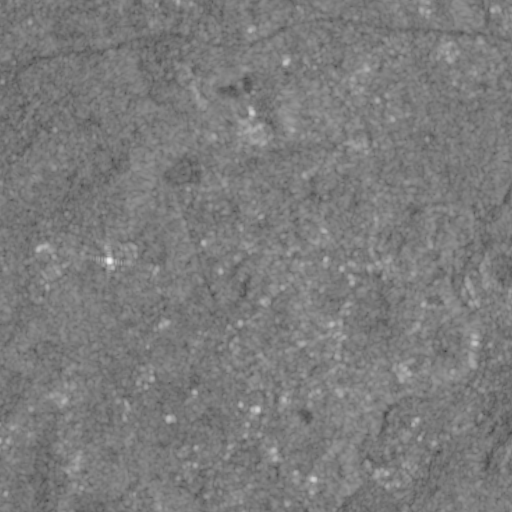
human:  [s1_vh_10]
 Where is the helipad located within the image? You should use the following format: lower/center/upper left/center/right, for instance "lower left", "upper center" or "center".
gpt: The helipad is located in the lower center of the image.
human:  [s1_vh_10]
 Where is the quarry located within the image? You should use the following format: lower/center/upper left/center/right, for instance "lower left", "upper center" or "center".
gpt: The quarry is located in the lower right of the image.
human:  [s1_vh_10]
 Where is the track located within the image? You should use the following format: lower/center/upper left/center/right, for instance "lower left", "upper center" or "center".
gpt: The track is located in the upper right of the image.
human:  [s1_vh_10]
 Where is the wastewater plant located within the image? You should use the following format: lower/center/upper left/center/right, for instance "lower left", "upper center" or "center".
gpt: The wastewater plant is located in the upper right of the image.
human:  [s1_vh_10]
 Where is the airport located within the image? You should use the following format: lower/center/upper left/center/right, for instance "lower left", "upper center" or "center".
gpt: There is no airport in the image.

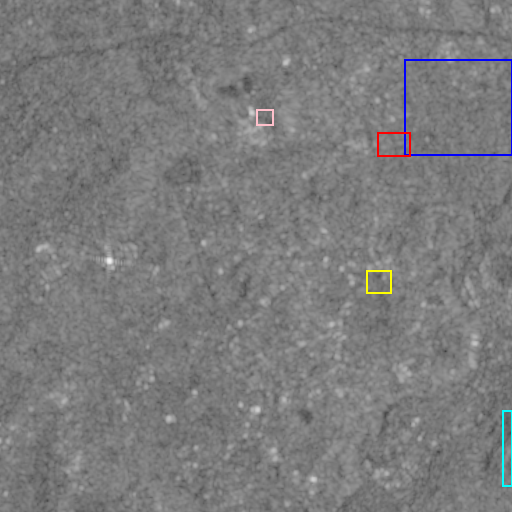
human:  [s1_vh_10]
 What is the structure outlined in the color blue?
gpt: The structure outlined in blue is a crop field.
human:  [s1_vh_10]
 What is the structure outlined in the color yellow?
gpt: The structure outlined in yellow is a park.
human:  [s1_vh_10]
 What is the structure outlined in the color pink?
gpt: The structure outlined in pink is a parking lot.
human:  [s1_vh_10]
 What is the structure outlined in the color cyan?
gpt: The structure outlined in cyan is a quarry.
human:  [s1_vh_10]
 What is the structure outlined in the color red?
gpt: The structure outlined in red is a track.
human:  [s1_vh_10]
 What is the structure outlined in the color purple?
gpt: There is no purple outline.